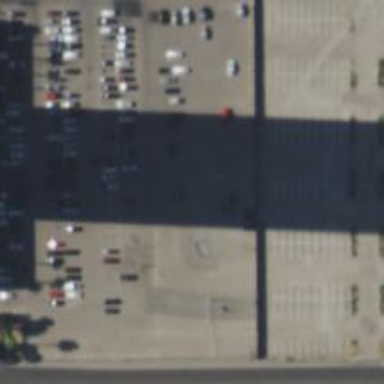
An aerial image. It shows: Parking area with surface.